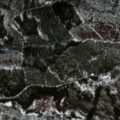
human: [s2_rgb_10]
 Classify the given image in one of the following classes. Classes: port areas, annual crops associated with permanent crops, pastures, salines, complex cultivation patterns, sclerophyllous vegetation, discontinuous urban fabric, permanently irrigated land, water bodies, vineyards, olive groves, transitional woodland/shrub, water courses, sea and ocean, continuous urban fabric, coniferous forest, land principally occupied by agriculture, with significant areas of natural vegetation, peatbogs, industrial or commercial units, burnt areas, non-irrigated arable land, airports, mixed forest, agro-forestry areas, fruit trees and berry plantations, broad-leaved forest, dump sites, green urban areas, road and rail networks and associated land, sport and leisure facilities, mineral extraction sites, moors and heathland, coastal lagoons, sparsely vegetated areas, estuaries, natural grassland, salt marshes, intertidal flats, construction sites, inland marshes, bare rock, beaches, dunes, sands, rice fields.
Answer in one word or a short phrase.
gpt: coniferous forest, transitional woodland/shrub